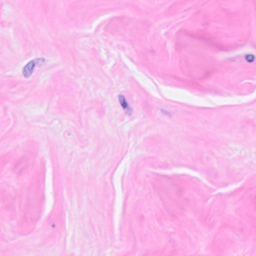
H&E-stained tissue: Breast